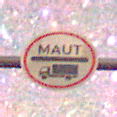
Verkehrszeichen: Mautpflicht
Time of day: Night
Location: Outdoor (Nature)
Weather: Clear
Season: NotSpecified
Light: Natural